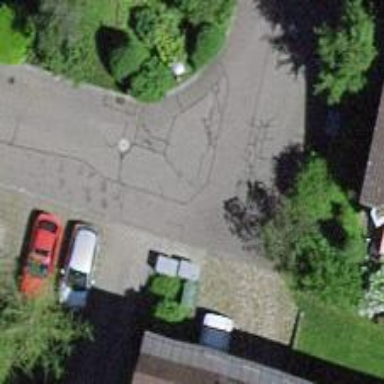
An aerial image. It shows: Residential road with asphalt surface and no sidewalk.